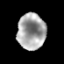
Tissue: prostate
Cell type: Epithelial cells
Senescence score: 0.2899
Nuclear area (px): 999
Mean DAPI intensity: 165.114